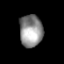
Tissue: prostate
Cell type: T cells
Senescence score: 0.2692
Nuclear area (px): 727
Mean DAPI intensity: 143.986